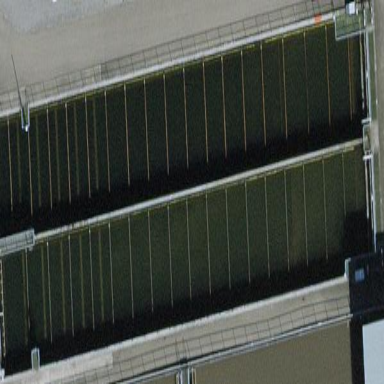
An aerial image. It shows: Reservoir filled with wastewater.